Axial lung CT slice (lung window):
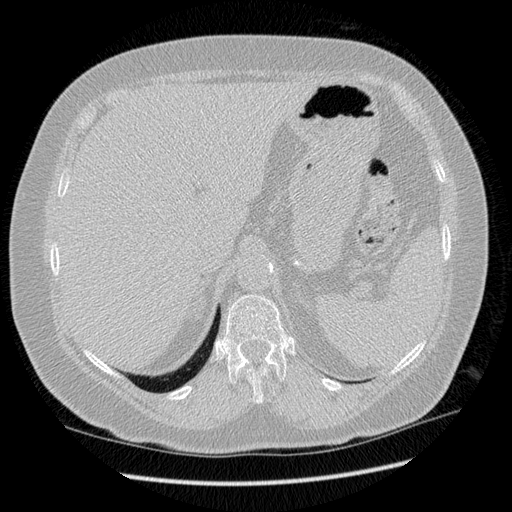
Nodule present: no